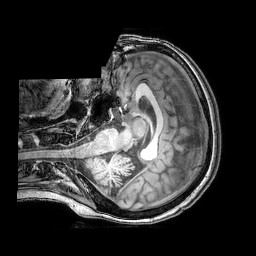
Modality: T1w
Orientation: axial
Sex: female
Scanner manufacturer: philips
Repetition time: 0.008099 s
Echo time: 0.0037 s